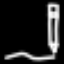
Label: pencil